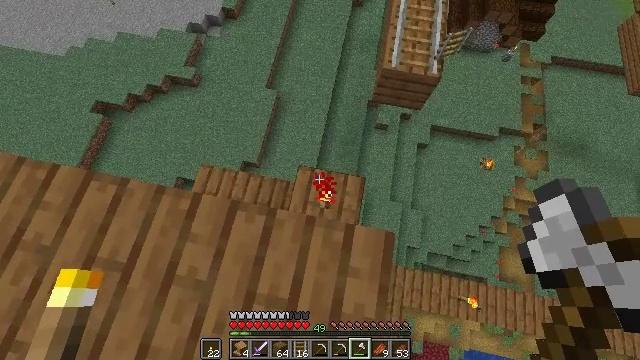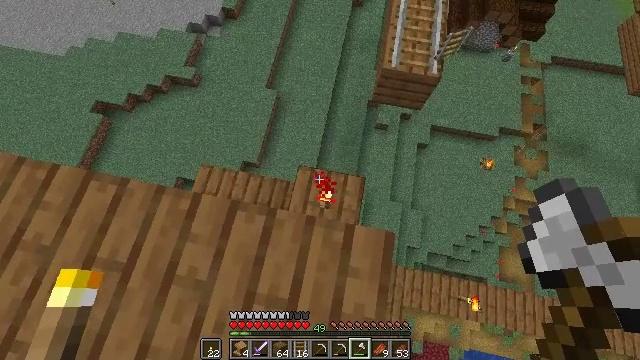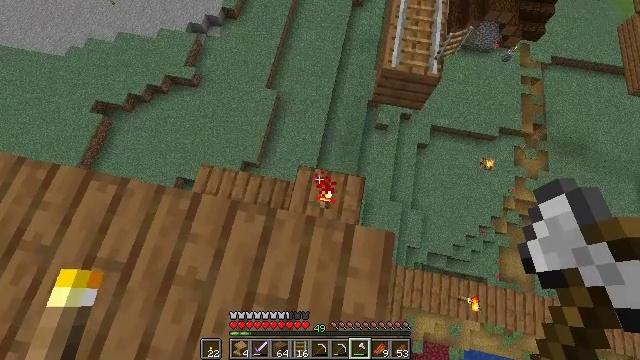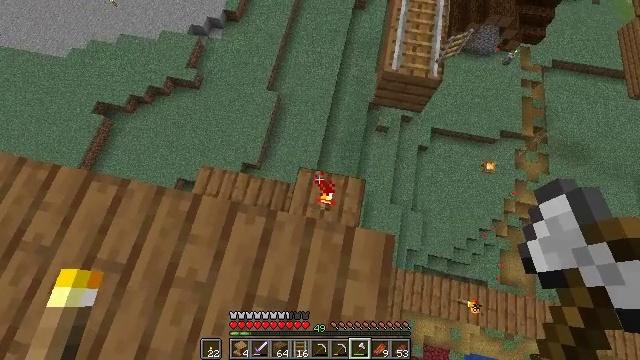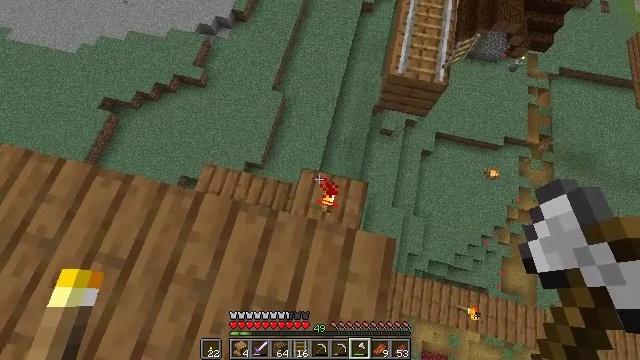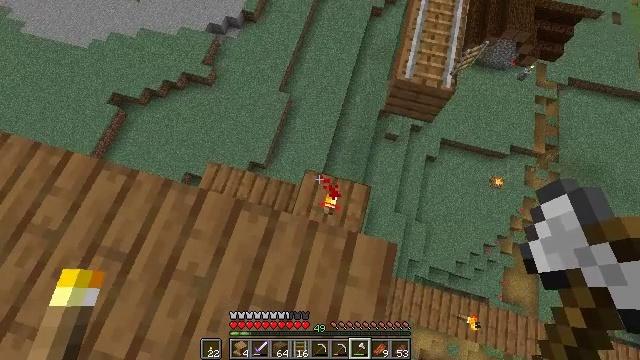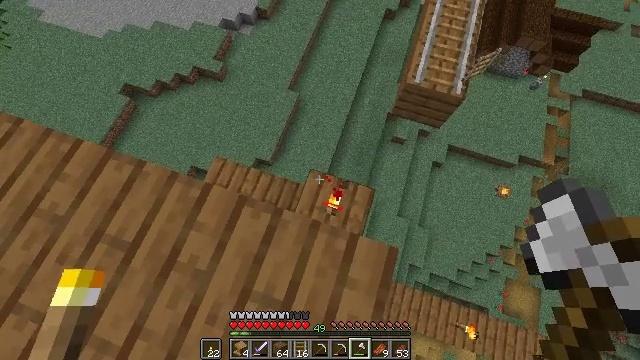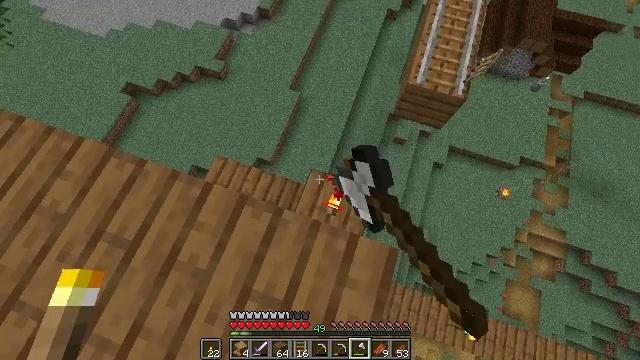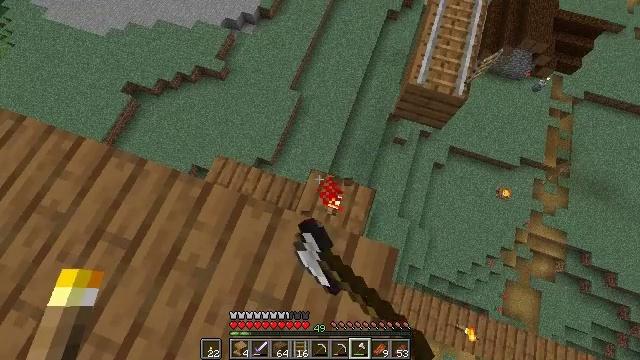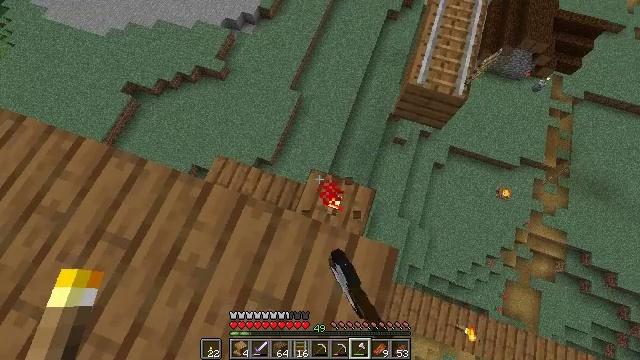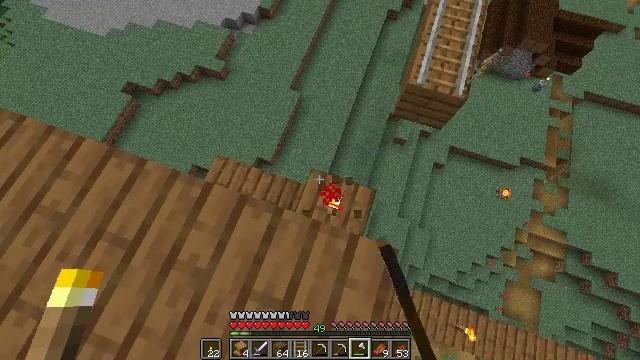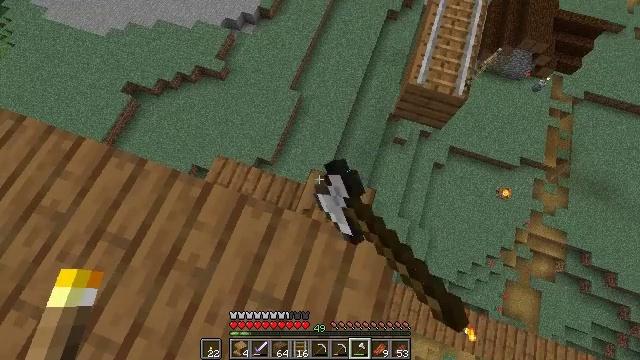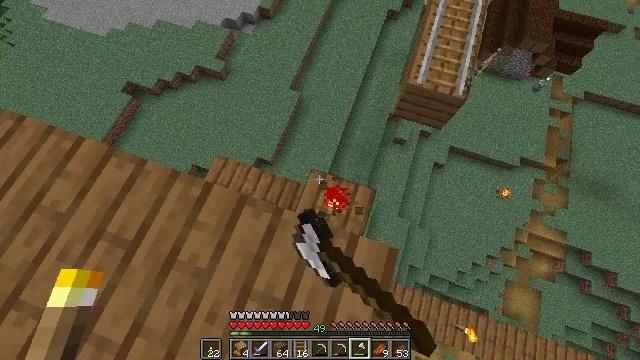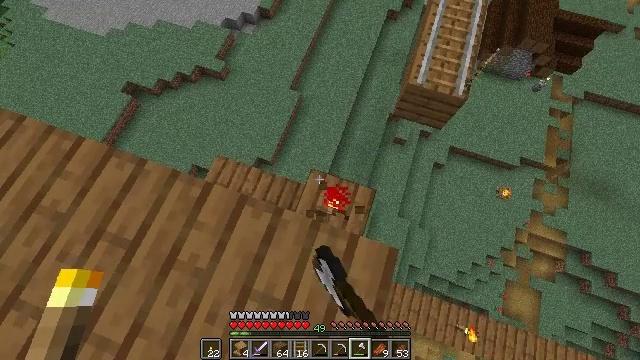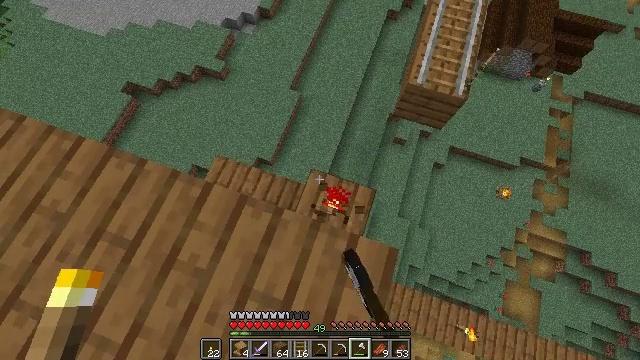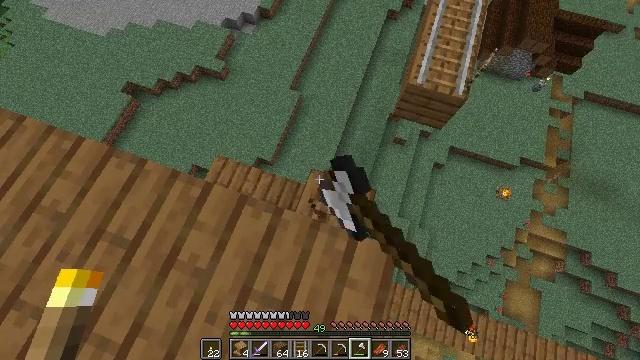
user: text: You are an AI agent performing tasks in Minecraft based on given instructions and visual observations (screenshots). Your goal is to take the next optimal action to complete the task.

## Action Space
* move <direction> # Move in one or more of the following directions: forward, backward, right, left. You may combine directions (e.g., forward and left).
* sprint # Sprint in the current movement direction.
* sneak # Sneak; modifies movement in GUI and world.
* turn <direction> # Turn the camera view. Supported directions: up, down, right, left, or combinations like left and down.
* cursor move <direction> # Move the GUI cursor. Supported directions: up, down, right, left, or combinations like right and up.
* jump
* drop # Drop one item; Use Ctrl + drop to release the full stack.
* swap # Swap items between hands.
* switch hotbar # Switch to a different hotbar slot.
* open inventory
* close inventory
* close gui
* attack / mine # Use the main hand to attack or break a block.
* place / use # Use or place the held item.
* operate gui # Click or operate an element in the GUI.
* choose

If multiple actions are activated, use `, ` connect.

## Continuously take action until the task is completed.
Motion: motion action
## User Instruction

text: Collect spruce planks from an old building.
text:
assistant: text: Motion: no_op
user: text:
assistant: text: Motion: no_op
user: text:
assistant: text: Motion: no_op
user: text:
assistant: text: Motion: turn left
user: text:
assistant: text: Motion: turn left
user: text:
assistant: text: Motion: turn left, attack / mine
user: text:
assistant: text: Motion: attack / mine
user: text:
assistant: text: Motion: attack / mine
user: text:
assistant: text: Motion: attack / mine
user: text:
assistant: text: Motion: attack / mine
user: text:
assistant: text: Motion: attack / mine
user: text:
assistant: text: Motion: attack / mine
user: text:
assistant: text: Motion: attack / mine
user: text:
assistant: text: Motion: attack / mine
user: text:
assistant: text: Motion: attack / mine
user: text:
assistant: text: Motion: attack / mine
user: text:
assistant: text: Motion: attack / mine
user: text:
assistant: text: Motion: attack / mine
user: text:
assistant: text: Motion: attack / mine
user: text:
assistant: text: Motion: attack / mine
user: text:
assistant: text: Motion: attack / mine
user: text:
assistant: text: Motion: attack / mine
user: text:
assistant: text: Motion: attack / mine
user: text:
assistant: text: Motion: attack / mine
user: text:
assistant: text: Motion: attack / mine
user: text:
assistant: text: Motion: attack / mine
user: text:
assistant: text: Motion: attack / mine
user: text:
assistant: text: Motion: attack / mine
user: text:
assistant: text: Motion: no_op
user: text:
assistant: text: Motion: turn left and down